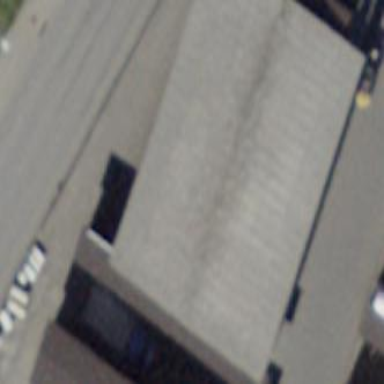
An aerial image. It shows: Warehouse building.